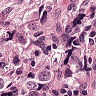
Metastatic tissue present: yes